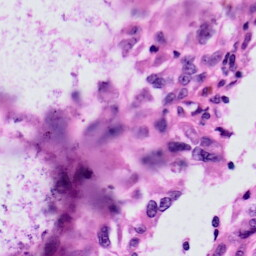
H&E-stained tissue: Skin